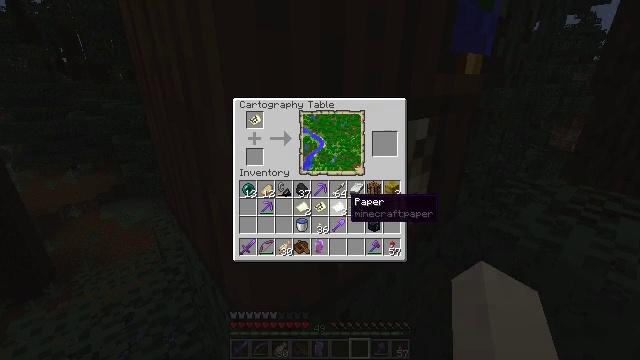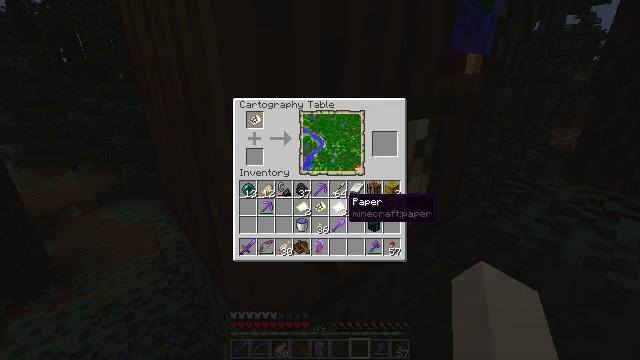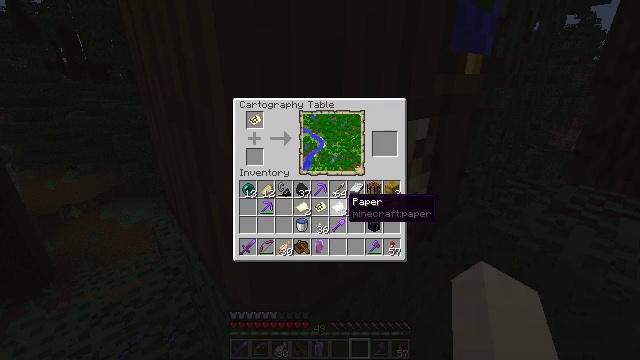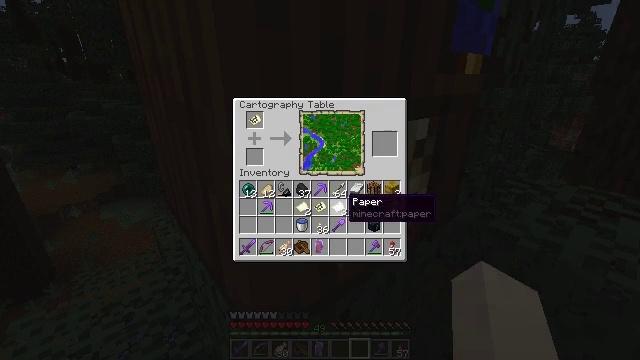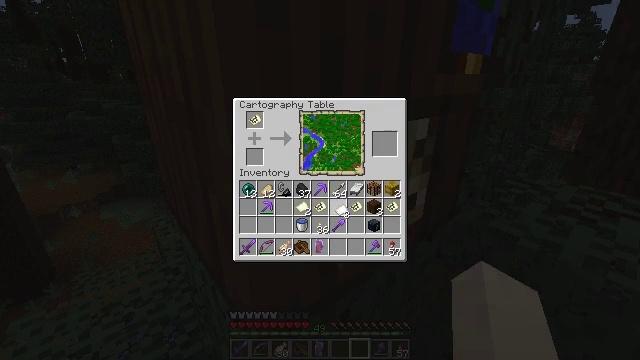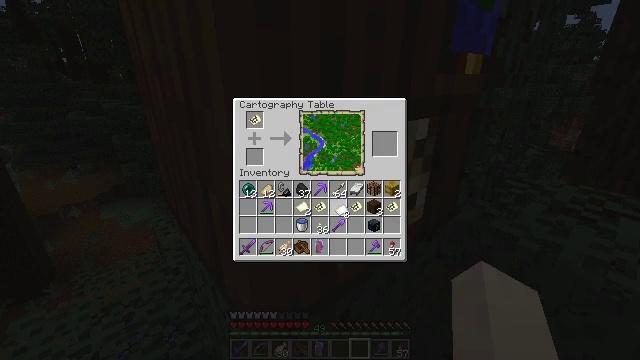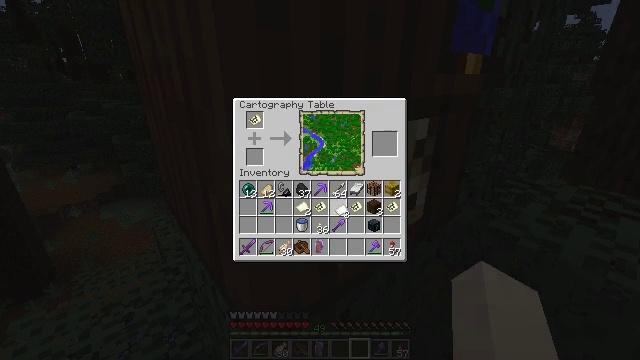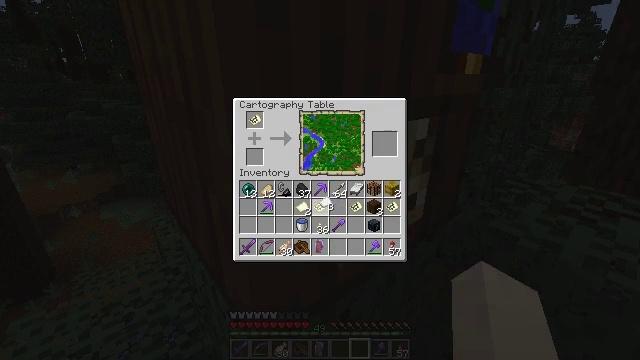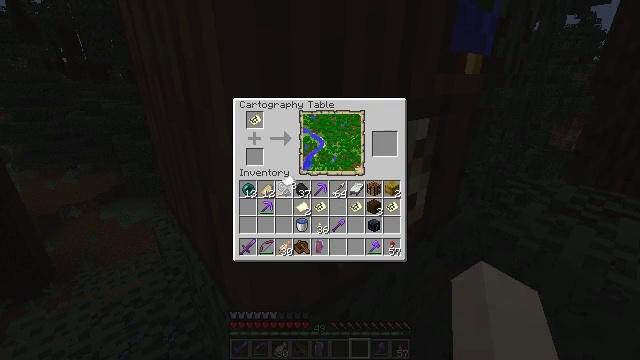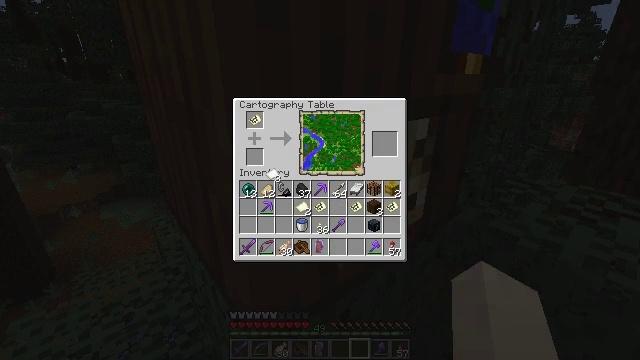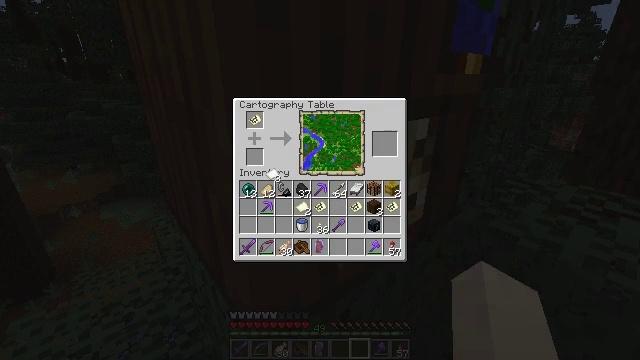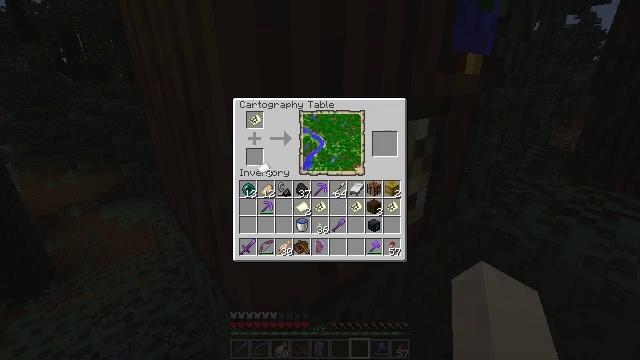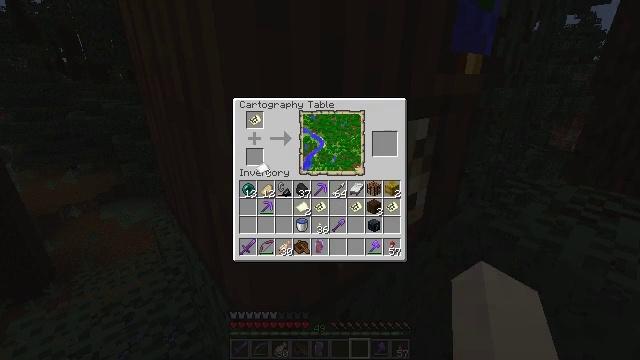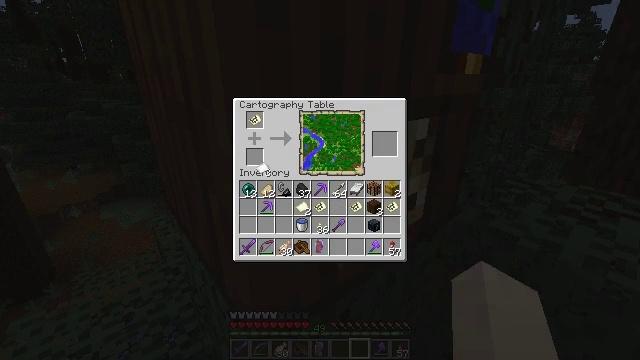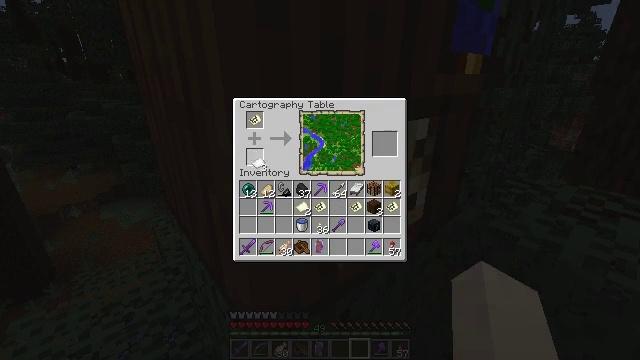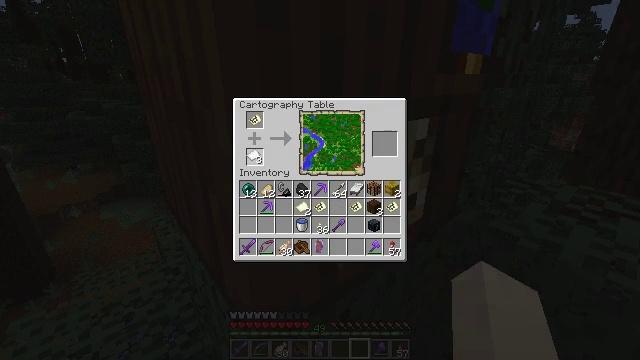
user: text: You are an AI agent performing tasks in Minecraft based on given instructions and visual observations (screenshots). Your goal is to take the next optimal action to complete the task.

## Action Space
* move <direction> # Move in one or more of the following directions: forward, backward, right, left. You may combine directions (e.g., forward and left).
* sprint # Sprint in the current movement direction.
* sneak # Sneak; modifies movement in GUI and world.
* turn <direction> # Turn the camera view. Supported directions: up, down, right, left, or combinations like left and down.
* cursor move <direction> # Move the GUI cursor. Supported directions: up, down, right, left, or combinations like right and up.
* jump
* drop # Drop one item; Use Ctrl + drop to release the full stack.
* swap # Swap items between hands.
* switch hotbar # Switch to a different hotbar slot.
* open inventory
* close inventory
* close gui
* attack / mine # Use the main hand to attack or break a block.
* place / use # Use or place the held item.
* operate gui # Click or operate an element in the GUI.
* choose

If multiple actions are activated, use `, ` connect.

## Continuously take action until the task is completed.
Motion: motion action
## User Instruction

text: Mine the cartography table.
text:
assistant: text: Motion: no_op
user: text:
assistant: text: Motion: no_op
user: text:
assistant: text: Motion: no_op
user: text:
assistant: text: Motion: attack / mine
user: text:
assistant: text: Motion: attack / mine
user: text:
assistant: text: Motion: attack / mine
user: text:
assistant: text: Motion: turn left and up
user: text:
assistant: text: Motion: turn left and up
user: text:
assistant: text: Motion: turn left and up
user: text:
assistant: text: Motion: no_op
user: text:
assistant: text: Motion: turn left
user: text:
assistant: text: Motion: no_op
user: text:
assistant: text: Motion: no_op
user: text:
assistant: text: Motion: no_op
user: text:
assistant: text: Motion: turn up
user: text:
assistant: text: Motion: no_op
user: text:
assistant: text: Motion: no_op
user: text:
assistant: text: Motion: no_op
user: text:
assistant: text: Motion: no_op
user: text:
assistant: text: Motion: no_op
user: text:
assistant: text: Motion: no_op
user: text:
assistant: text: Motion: use / place
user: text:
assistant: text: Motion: use / place
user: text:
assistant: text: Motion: use / place
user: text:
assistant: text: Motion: no_op
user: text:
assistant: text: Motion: no_op
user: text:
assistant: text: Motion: no_op
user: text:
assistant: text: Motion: no_op
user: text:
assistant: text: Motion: turn right and down
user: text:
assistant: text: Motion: turn right and down